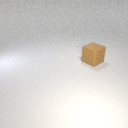
large brown rubber cube